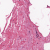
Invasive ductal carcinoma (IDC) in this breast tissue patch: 0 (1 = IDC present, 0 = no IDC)